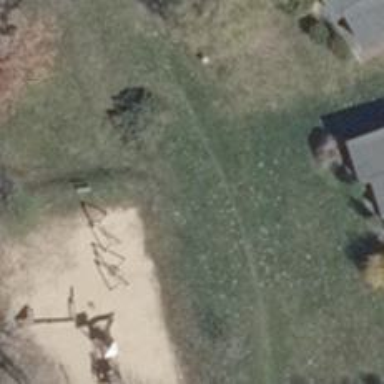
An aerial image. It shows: Grassy path.